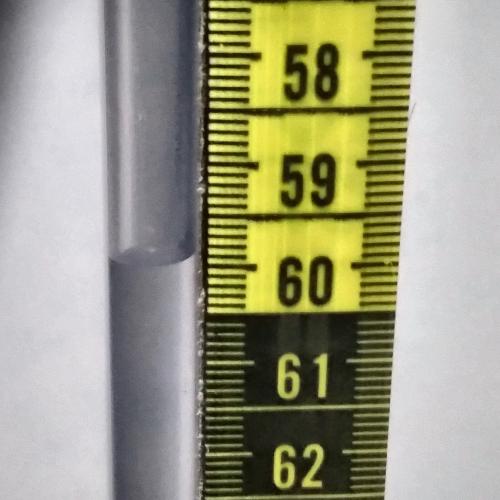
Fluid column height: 59.9 cm